Question: I'm trying to plot a stacked bar graph in R using ggplot. I also want to include percentage in each piece of bars for that piece. I tried to follow the posts <URL>.
My code is as follows:
'''
f<-read.table("Input.txt", sep=" ", header=TRUE)
ggplot(data=f, aes(x=Form, y=Percentage, fill=Position)) +
geom_bar(stat="identity", colour="black") +
geom_text(position="stack", aes(x=Form, y=Percentage, ymax=Percentage, label=Percentage, hjust=0.5)) +
facet_grid(Sample_name ~ Sample_type, scales="free", space="free") +
opts(title = "Input_profile",
axis.text.x = theme_text(angle = 90, hjust = 1, size = 8, colour = "grey50"),
plot.title = theme_text(face="bold", size=11),
axis.title.x = theme_text(face="bold", size=9),
axis.title.y = theme_text(face="bold", size=9, angle=90),
panel.grid.major = theme_blank(),
panel.grid.minor = theme_blank()) +
scale_fill_hue(c=45, l=80)
ggsave("Output.pdf")
'''
The output is-

Any help is greatly appreciated.
Thank you for your help and time!
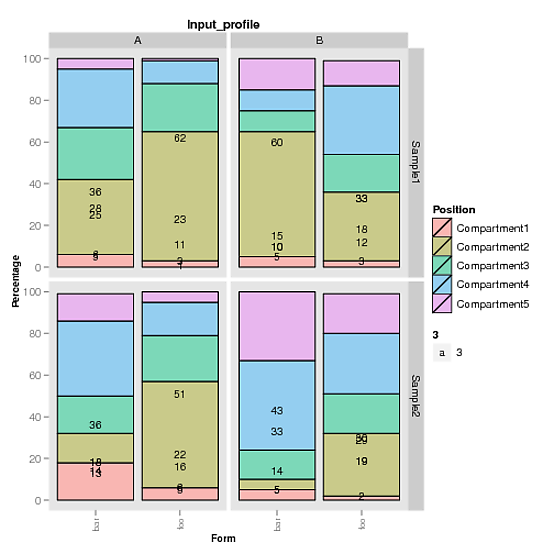
Answer: I think you're using an older version of 'ggplot2'. Because with your code modified for ggplot2 v 0.9.3, I get this:
'''
p <- ggplot(data = df, aes(x = Form, y = Percentage, fill = Position))
p <- p + geom_bar(stat = "identity", colour = "black")
p <- p + geom_text(position = "stack", aes(x = Form, y = Percentage, ymax = Percentage, label = Percentage, hjust = 0.5))
p <- p + facet_grid(Sample_name ~ Sample_type, scales="free", space="free")
p <- p + theme(plot.title = element_text("Input_profile"),
axis.text.x = element_text(angle = 90, hjust = 1, size = 8, colour = "grey50"),
plot.title = element_text(face="bold", size=11),
axis.title.x = element_text(face="bold", size=9),
axis.title.y = element_text(face="bold", size=9, angle=90),
panel.grid.major = element_blank(),
panel.grid.minor = element_blank())
p <- p + scale_fill_hue(c=45, l=80)
p
'''

You see that the text objects are normally placed properly. There are places where the bars are just too short so that the numbers overlap. You can also play with the 'size' parameter.
To rectify that, you could do something like this to add up the numbers by yourself.
'''
df <- ddply(df, .(Form, Sample_type, Sample_name), transform,
cum.perc = Reduce('+', list(Percentage/2,cumsum(c(0,head(Percentage,-1))))))
p <- ggplot(data = df, aes(x = Form, y = Percentage, fill = Position))
p <- p + geom_bar(stat = "identity", colour = "black")
p <- p + geom_text(aes(x = Form, y = cum.perc, ymax = cum.perc, label = Percentage, hjust = 0.5), size=2.7)
p <- p + facet_grid(Sample_name ~ Sample_type, scales="free", space="free")
p <- p + theme(plot.title = element_text("Input_profile"),
axis.text.x = element_text(angle = 90, hjust = 1, size = 8, colour = "grey50"),
plot.title = element_text(face="bold", size=11),
axis.title.x = element_text(face="bold", size=9),
axis.title.y = element_text(face="bold", size=9, angle=90),
panel.grid.major = element_blank(),
panel.grid.minor = element_blank())
p <- p + scale_fill_hue(c=45, l=80)
p
'''
This gives: